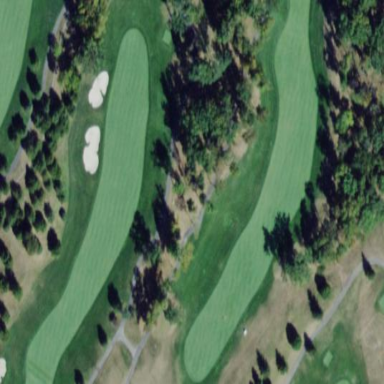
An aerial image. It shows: Golf rough area.